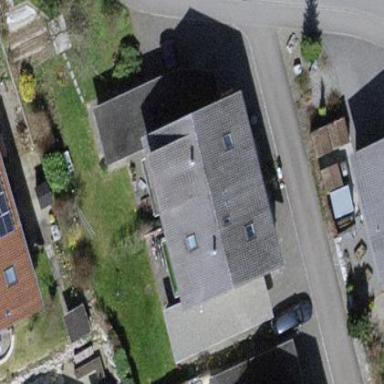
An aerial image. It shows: Semi-detached house.